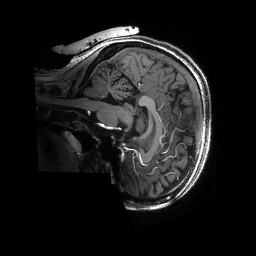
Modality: T1w
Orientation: sagittal
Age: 25
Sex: female
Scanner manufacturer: siemens
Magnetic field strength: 6.98 T
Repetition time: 3.1 s
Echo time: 0.00242 s